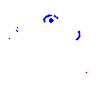
Particle: kaon